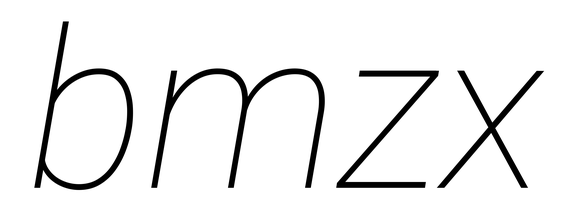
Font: Roboto-Italic_Thin_Italic